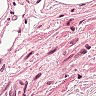
Metastatic tissue present: no